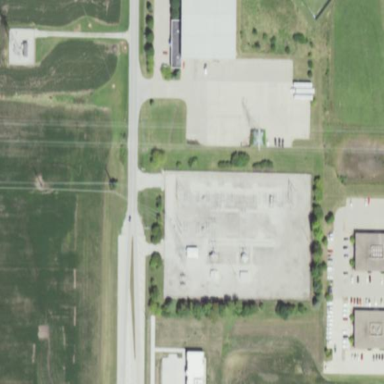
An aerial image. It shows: Distribution level power substation enclosed by chain link fence.